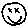
Label: smiley face